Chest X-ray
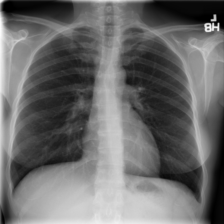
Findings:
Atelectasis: negative
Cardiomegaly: negative
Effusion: negative
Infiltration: negative
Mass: negative
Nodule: negative
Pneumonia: negative
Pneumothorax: negative
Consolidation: negative
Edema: negative
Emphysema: negative
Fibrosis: negative
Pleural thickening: negative
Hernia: negative